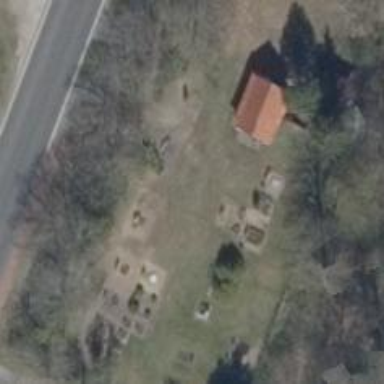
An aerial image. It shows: Cemetery.